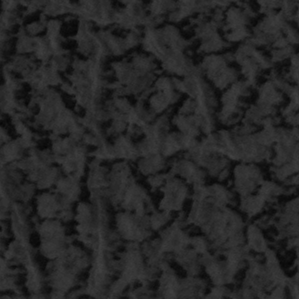
Label: frost